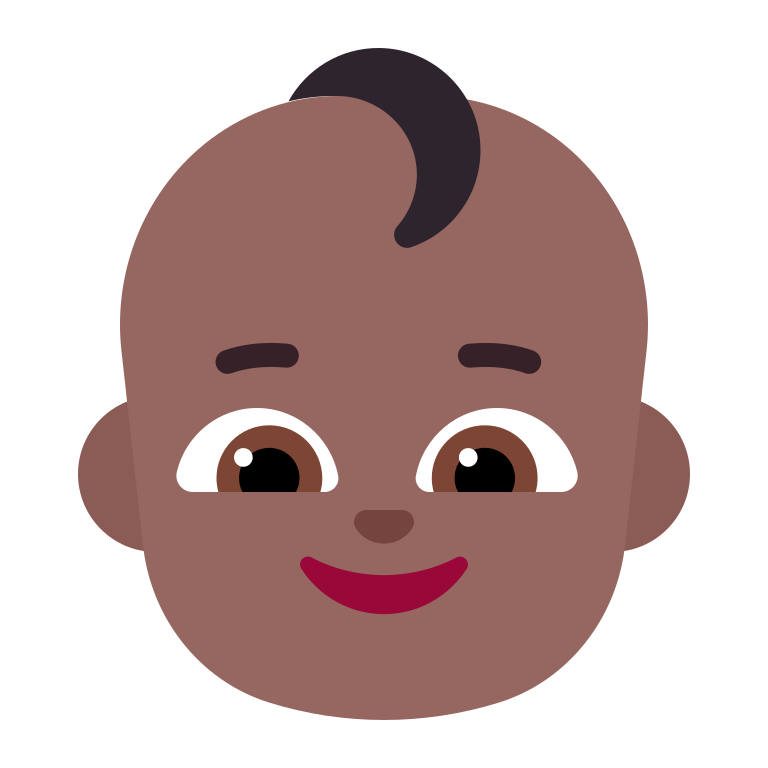
baby flat  dark